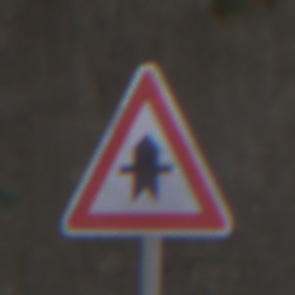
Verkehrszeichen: Vorfahrt
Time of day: MorningAfternoon
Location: Outdoor (Suburban)
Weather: PartlyCloudy
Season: NotSpecified
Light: Natural